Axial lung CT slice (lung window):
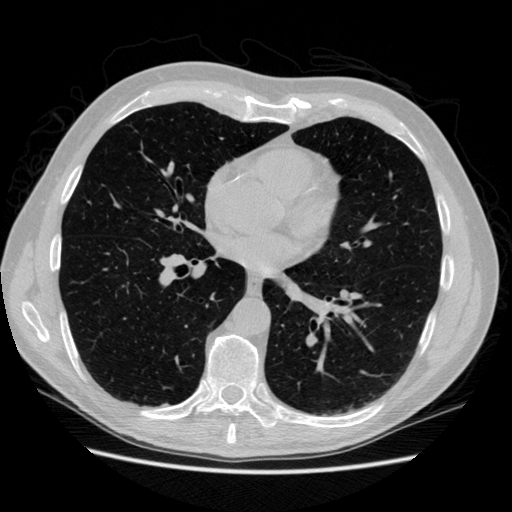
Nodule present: no